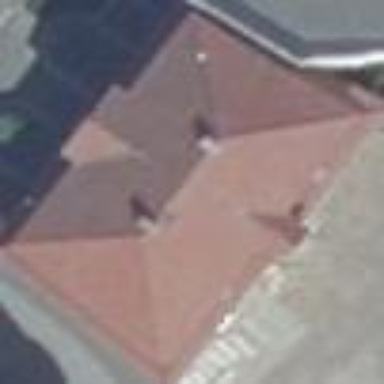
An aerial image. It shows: Building with roof made of roof tiles. The roof has mansard shape and is oriented along with the building. The building's color is goldenrod.